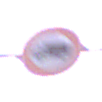
Verkehrszeichen: VerbotFuerKraftfahrzeugeUeberDreiKommaFuenfTonnen
Umgebung: Outdoor, RoadRail
Tageszeit: Dawn
Wetter: Clear
Licht: Natural
Jahreszeit: NotSpecified
Kontrast: LowContrast